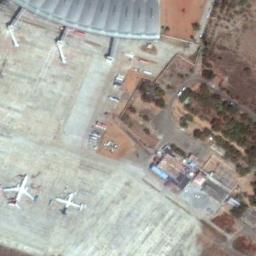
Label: airplane